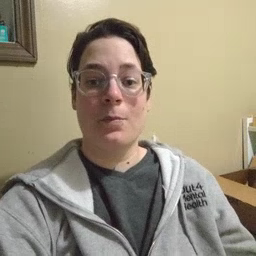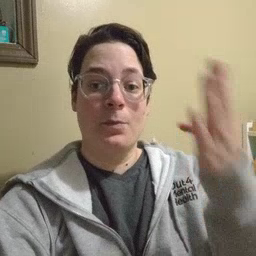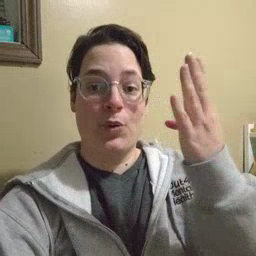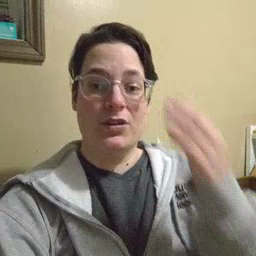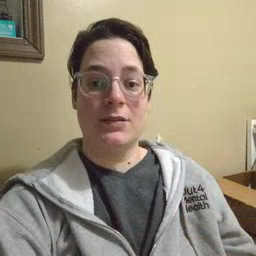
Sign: morning